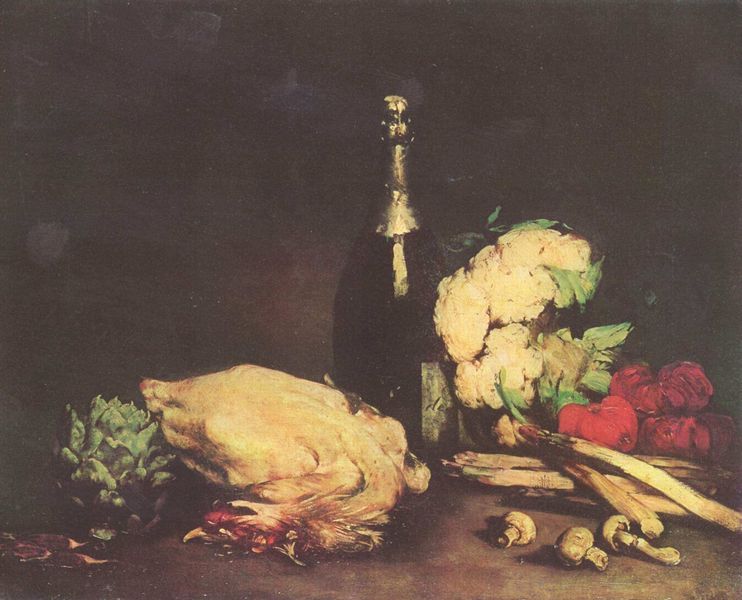
Titel: Stilleben
Künstler: Théodule Ribot
Standort: Budapest
Institution: Szépmüvészeti Múzeum
Schlagwörter: blätter, dunkel, feder, gemälde, vogel, weiß, gelb, grün, blumen, braun, glas, hell, hintergrund, licht, schwarz, tisch, rosen, rot, tier, malerei, flasche, federn, gefieder, tot, holland, niederlande, öl, gold, blumenkohl, gemüse, stilleben, stillleben, tomate, gans, schnabel, monochrom, blue, fancy, oil, ornate, red, white, essen, rotwein, wein, black, dark, gray, green, painting, table, wall, yellow, reflexe, glanz, flowers, oil painting, reflection, brown, stofflichkeit, fleisch, vanitas, verfall, memento mori, scharz, wine, festmahl, mahl, geflügel, fasan, champagner, flower, sekt, silver, food, fruit, head, nature, netherlands, tomaten, death, baroque, haptisch, light, huhn, küchenstück, reflex, drawing, color, purple, shadow, bird, french, rooster, korken, weinflasche, pilze, anordnung, dead, roses, still life, gockel, feast, pilz, leaves, knoblauch, colored, study, paprika, etikett, draw, bottle, rose, lauch, flache, fülle, canvas, dutch, genre, kapaun, sellerie, lettuce, spargel, beak, artischocke, contrast, atmosphere, tan, exotic, drink, onion, hähnchen, sektflasche, artischoke, depth, schwarz rot, gerupft, artischocken, champignons, meal, blood, stillife, chicken, dinner, hänchen, elegance, nice, artichoke, artichoken, asparagus, cauliflower, champaign, champaigne, champignon, champions, gemüsea, hen, kitchen, korrespondenzen, mankannsichgarnichtsattsehen, mushrooms, musroom, paralleleln, pumkins, radieschen, rot-gelb, sparkling wine, stillive, tomato, tomatoes, vegetables, white asparagus, lighting, mushroom, champagne, champain, cullyflower, objects, duck, meat, tomatoe, stems, expensive, veggies, beets, culy flower, had, cabbage, figgs, canvase, espargus, spargelstangen, tpamten, prosecco, tomatos, champs, leek, capsicum, ]spring onion, sprig, 1750-1850, fowl, chiken, gourds, tenumbre, asperagas, champainge, opulent, aspargus, champignones, culliflower, artichode, mise en place, treat, variety of food, foil, peppers, collyflower, coliflower, artchoke, esparagos